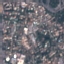
Land use / land cover: Residential